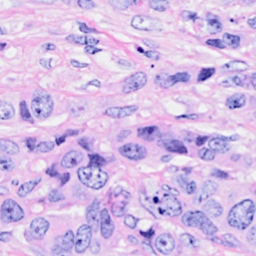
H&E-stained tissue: Breast